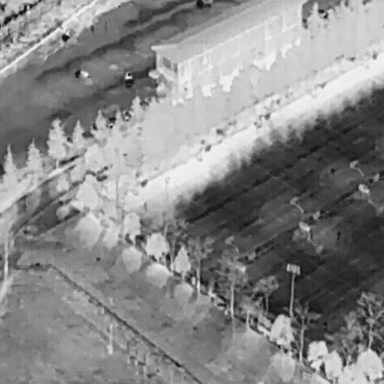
There are four Cars in the infrared image.